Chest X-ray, AP view. Patient: 50 years old, sex F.
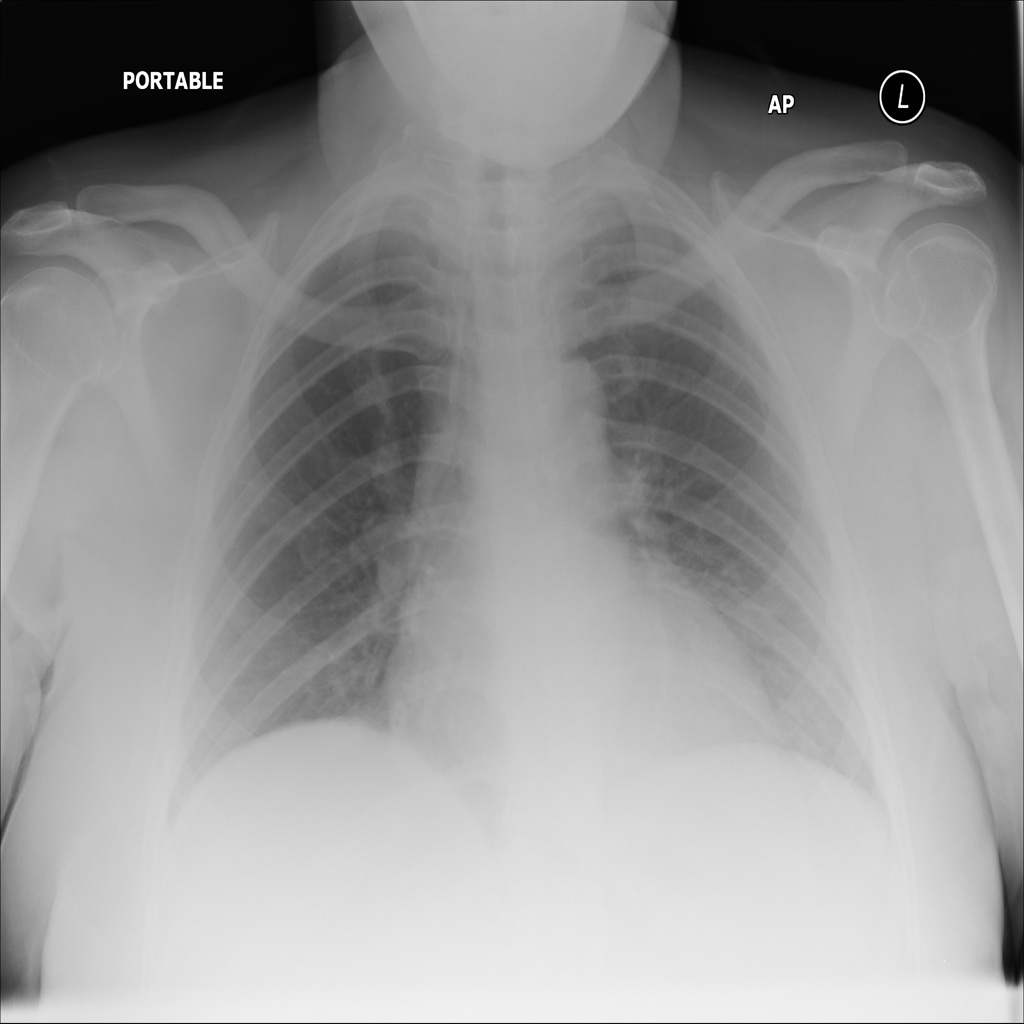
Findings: No Finding